Question: I'm looking at this sample image from Google, and trying to figure out how to implement something like this.
It looks very similar to the standard 'CardFragment' layout that takes a title, description and icon. But I see an extra clock image/animation on the left, which makes me think they use a custom layout. Is this possible to do with a standard 'CardFragment'? Or is there another convenience class that allows support for multiple icons?

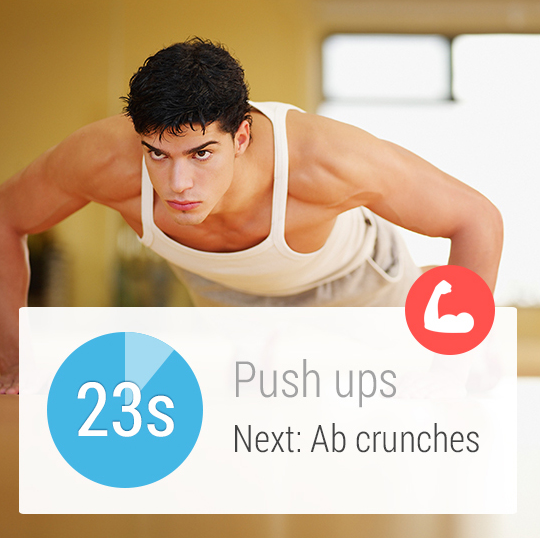
Answer: I accomplished this by extending the CardFragment and overriding 'onCreateContentView':
'''
@Override
public View onCreateContentView(LayoutInflater inflater, ViewGroup container, Bundle savedInstanceState) {
mRootView = (ViewGroup) inflater.inflate(R.layout.fragment_my_card, null);
...
}
'''
This lets you control what goes on the white card.